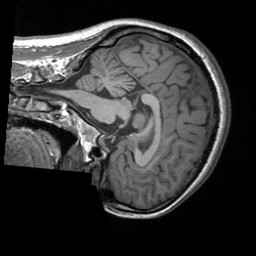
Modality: T1w
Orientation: sagittal
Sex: female
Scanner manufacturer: siemens
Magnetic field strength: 3 T
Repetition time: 1.9 s
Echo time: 0.00252 s